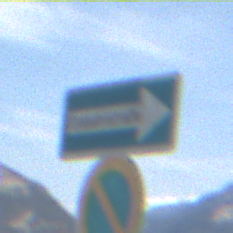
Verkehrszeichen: EinbahnstrasseRechtsweisend
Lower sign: EingeschraenktesHalteverbot
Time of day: MorningAfternoon
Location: Outdoor (Nature)
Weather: PartlyCloudy
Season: NotSpecified
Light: Natural